Question: I created fragment and arrange its visibilty based onclick event of menu item. When i click first, it works properly but click again fragment visibility not hide. Explanation of image; When i click settings gray fragment is showing, when click again i want to hide gray fragment but it is not doing this stuff.

Here is my code;
'''
@Override
public boolean onCreateOptionsMenu(Menu menu) {
// Inflate the menu; this adds items to the action bar if it is present.
getMenuInflater().inflate(R.menu.menu_main, menu);
MenuItem item = menu.findItem(R.id.action_settings);
item.setOnMenuItemClickListener(new MenuItem.OnMenuItemClickListener() {
@Override
public boolean onMenuItemClick(MenuItem item) {
if (findViewById(R.id.frameLayout) != null)
{
FragmentTest fragmenttest = new FragmentTest();
FragmentManager fm = getSupportFragmentManager();
FragmentTransaction ft = fm.beginTransaction();
if (fragmenttest.isVisible()) {
ft.hide(fragmenttest);
} else {
if (fragmenttest.isAdded()) {
} else {
ft.add(R.id.frameLayout, fragmenttest, "Hello Fragment");
}
ft.show(fragmenttest);
}
ft.commit();
}
return false;
}
});
return true;
}
'''
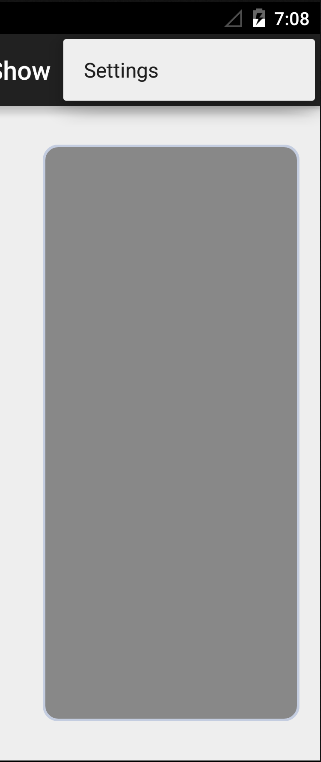
Answer: move
'FragmentTest fragmenttest = new FragmentTest();'
to the top of activity.